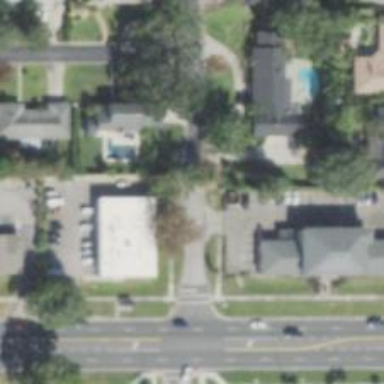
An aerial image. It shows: Residential road with asphalt surface and sidewalk on the left side.